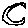
Label: moon